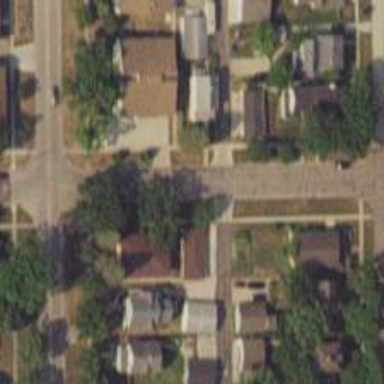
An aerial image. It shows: Alley classified as service road.